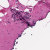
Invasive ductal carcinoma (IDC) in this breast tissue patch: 0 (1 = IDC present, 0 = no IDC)